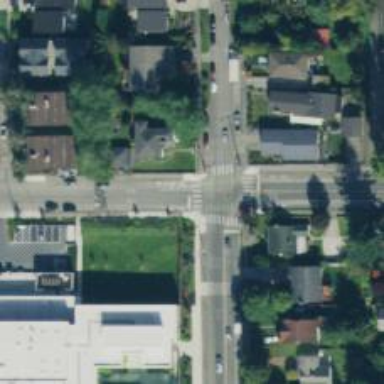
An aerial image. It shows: Asphalt footway with uncontrolled zebra crossing.